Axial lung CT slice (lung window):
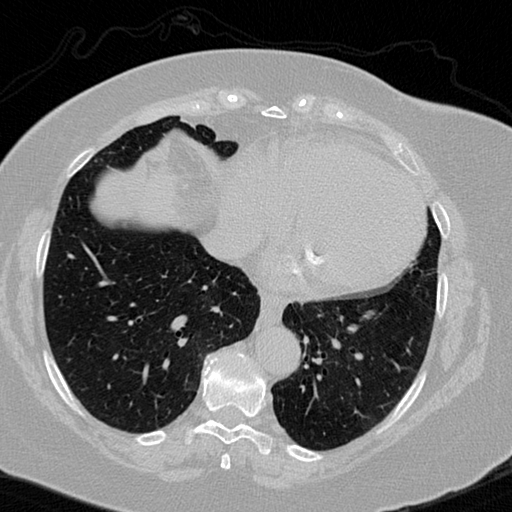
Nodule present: no